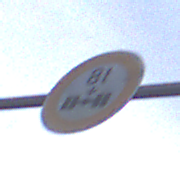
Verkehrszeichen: TatsaechlicheAchslast
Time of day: SunriseSunset
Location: Outdoor (Urban)
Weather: PartlyCloudy
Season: NotSpecified
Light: Natural